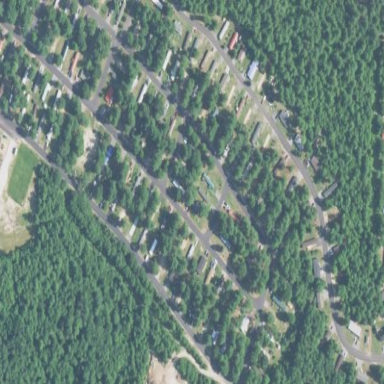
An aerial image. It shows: Residential area consisting of mobile homes.